Interaction volume radius: 5 \u00c5
Interaction volume height: 10 \u00c5
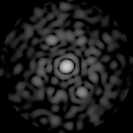
Disorder parameter: 0.884